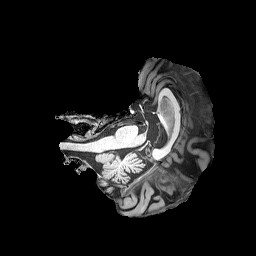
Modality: T1w
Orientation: axial
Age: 81
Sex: male
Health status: healthy